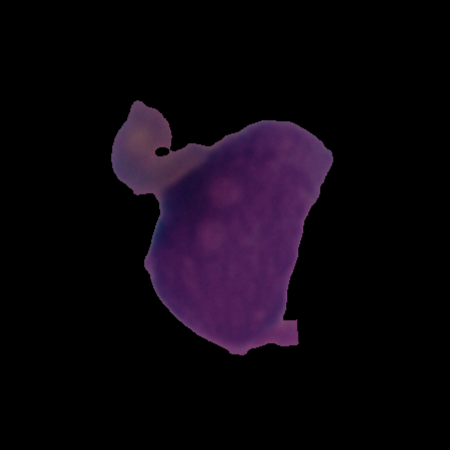
Label: cancer